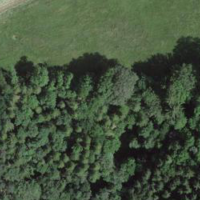
EUNIS habitat code: 44
Species observed at this site:
Allium ursinum